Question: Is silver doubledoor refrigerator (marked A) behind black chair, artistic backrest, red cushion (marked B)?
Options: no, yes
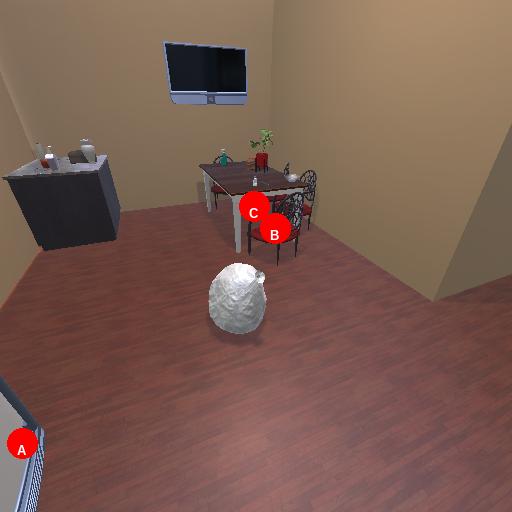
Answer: no